Field crop: tomato
Growth stage: 1
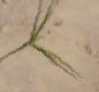
Species: cyperus